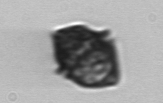
Label: Kryptoperidinium_triquetrum